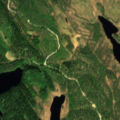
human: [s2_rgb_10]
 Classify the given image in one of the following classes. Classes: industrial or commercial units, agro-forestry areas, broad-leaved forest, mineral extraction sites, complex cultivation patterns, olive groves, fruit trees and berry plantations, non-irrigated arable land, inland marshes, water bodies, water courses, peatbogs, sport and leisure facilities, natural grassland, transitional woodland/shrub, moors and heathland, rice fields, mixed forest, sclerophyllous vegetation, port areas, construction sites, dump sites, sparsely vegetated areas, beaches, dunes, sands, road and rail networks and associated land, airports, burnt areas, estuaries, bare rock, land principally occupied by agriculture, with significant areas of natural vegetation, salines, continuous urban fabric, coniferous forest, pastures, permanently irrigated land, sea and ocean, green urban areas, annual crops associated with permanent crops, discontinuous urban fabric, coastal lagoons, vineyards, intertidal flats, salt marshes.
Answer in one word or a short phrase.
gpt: coniferous forest, mixed forest, transitional woodland/shrub, water bodies